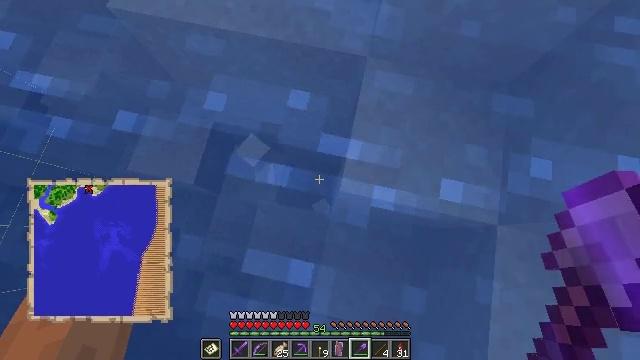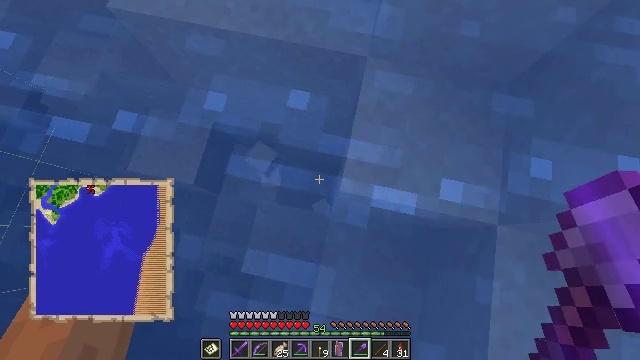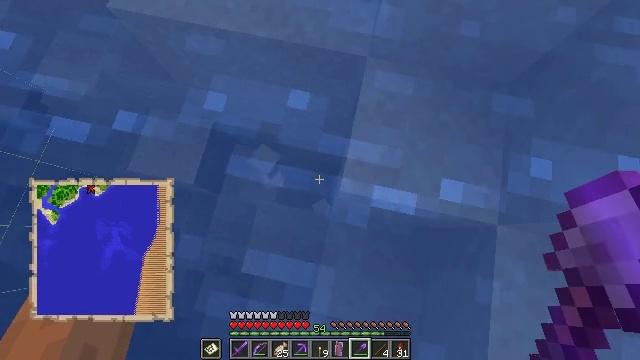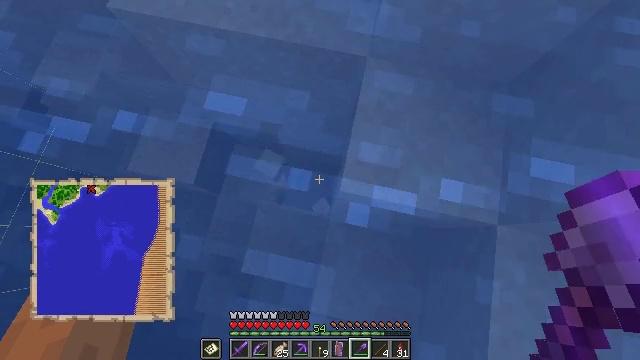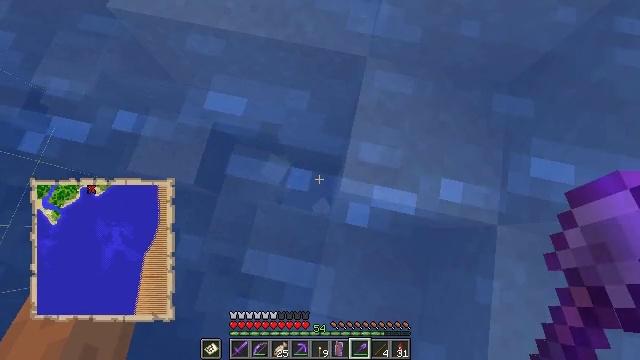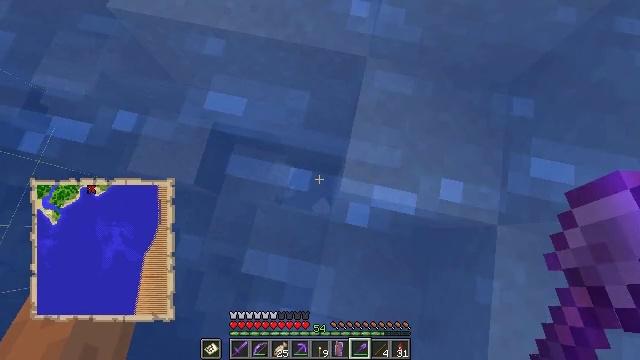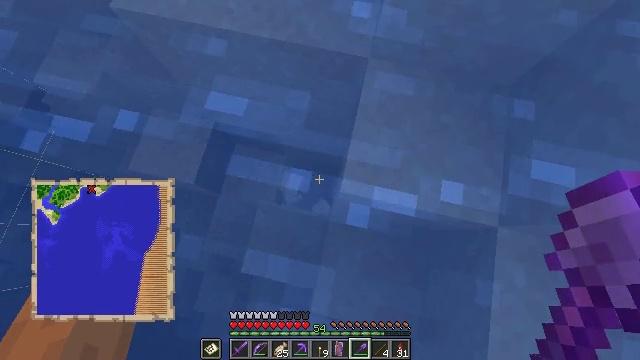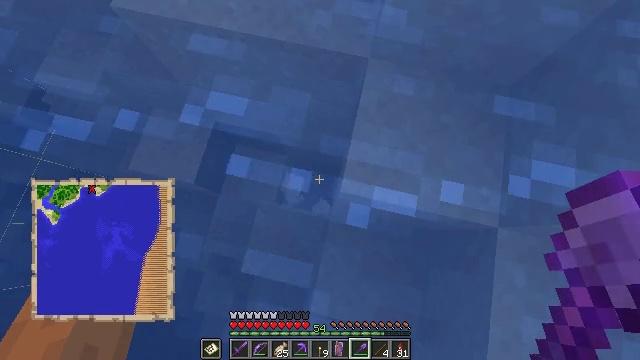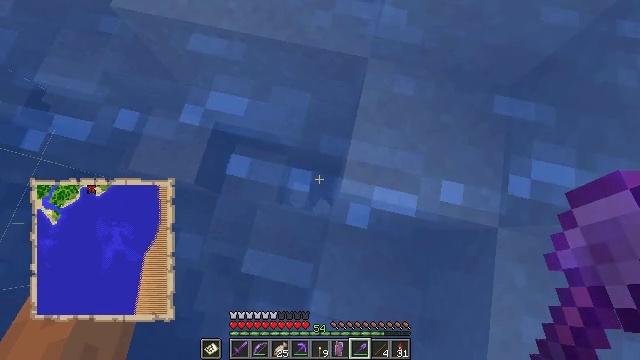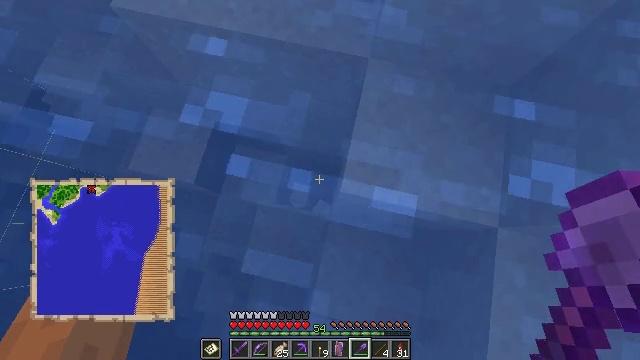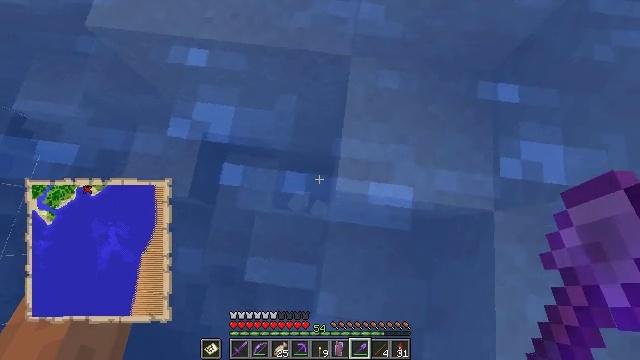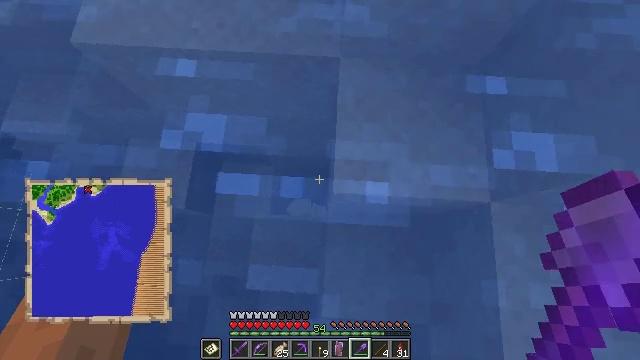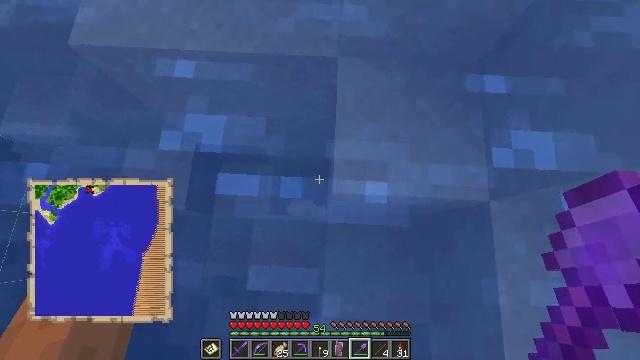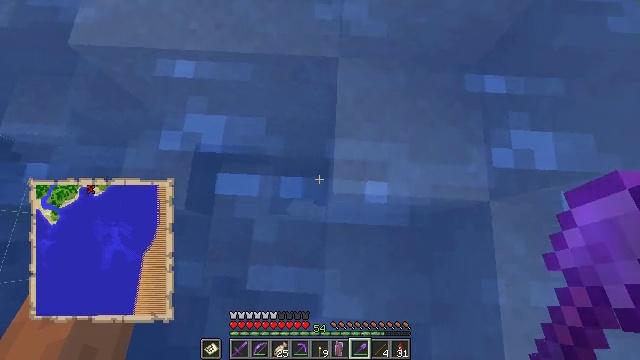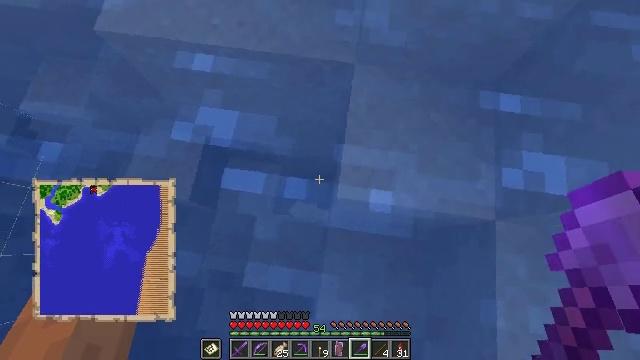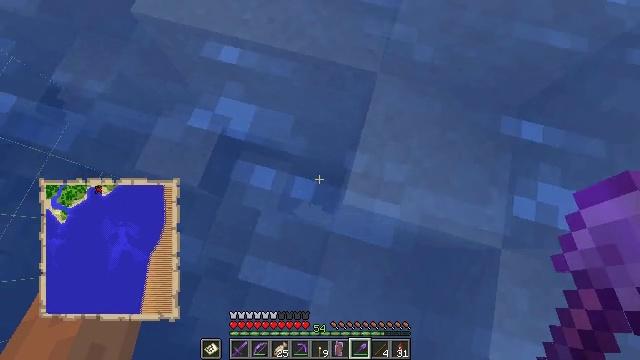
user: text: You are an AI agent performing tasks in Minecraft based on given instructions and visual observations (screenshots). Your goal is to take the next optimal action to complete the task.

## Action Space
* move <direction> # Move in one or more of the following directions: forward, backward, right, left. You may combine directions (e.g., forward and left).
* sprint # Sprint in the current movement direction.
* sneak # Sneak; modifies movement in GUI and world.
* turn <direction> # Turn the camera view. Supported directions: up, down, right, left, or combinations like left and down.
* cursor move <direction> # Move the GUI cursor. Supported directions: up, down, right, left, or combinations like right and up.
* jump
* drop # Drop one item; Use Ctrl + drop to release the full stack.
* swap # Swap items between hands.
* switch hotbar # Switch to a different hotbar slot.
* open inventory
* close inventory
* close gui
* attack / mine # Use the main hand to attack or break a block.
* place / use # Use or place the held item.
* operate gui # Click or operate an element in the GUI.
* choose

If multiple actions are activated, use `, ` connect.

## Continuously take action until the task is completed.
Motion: motion action
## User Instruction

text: Attack the ground to gather sand.
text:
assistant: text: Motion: attack / mine
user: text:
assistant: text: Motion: attack / mine
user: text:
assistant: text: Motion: attack / mine
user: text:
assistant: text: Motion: attack / mine
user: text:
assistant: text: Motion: attack / mine
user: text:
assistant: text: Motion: attack / mine
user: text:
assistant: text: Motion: no_op
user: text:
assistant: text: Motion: no_op
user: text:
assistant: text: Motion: no_op
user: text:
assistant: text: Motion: turn right
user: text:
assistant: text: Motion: turn right
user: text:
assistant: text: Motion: no_op
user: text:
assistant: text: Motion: no_op
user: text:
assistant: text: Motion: turn left
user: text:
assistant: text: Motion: turn left
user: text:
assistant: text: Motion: turn left
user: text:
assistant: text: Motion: turn left
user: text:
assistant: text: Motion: turn left
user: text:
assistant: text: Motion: no_op
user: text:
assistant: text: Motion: no_op
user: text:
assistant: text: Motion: no_op
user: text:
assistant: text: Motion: no_op
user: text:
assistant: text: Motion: no_op
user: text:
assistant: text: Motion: no_op
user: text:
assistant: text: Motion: no_op
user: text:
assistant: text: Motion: no_op
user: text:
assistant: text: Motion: turn left
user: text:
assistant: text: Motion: turn left
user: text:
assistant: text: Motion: turn left
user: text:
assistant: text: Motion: turn left